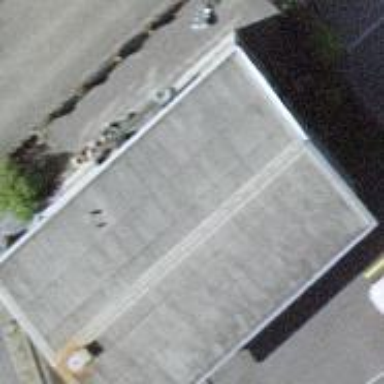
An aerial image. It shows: Commercial building.